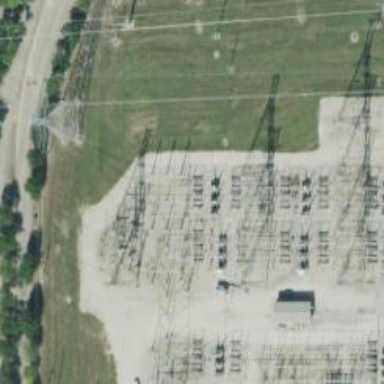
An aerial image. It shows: Switch used for power control.